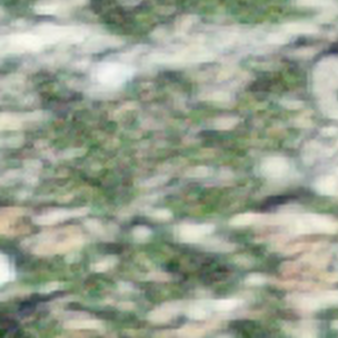
Label: other